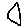
Label: triangle